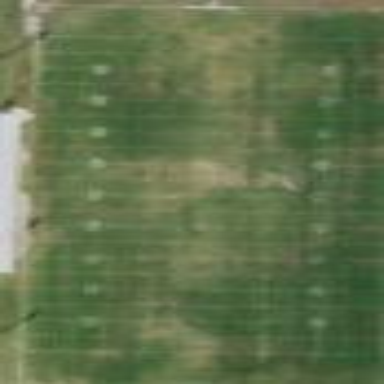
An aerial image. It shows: American football pitch.